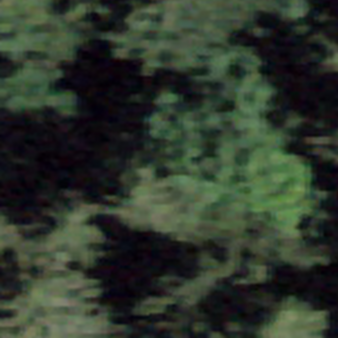
Label: other